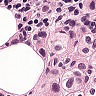
Metastatic tissue present: yes